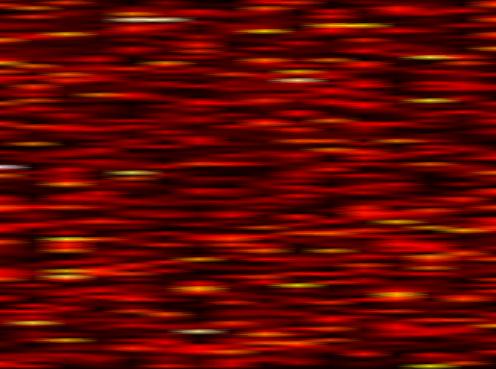
Label: WOLA